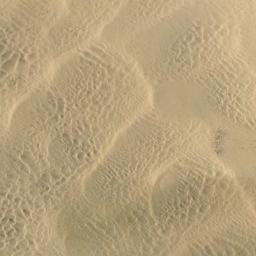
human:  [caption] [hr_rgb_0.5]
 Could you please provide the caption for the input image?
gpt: The desert is full of white sand .

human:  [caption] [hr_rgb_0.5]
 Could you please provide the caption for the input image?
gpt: There is a little grain in this desert .

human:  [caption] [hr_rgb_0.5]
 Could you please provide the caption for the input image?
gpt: The desert has yellow sand and some small dunes .

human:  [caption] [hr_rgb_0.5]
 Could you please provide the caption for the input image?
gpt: This is a yellow desert with wavy stripes .

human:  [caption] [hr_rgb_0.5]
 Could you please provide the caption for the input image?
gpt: A yellow sandy desert with many dunes .